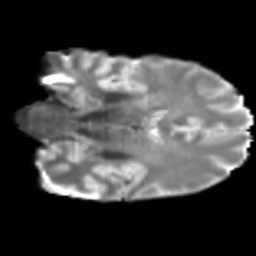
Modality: T2w
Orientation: coronal
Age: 46
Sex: male
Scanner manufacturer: siemens
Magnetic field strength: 3 T
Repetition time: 5 s
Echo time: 0.092 s